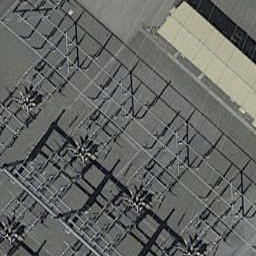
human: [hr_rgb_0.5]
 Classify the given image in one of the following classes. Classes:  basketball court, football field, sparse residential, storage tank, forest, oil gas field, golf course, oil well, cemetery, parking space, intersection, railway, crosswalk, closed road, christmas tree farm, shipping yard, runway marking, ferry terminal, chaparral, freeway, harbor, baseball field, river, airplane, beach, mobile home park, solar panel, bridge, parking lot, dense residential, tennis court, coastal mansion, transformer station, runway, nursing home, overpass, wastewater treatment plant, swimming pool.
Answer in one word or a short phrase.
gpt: transformer station